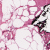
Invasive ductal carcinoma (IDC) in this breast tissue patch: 0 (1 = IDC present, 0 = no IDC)